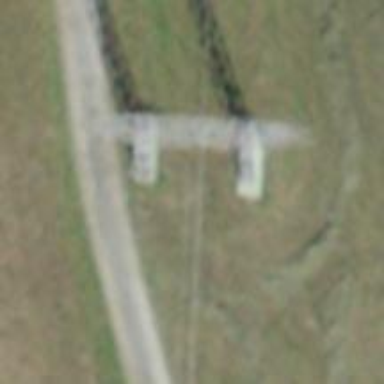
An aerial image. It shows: Power line with three cables.